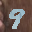
Label: 9